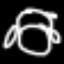
Label: frog